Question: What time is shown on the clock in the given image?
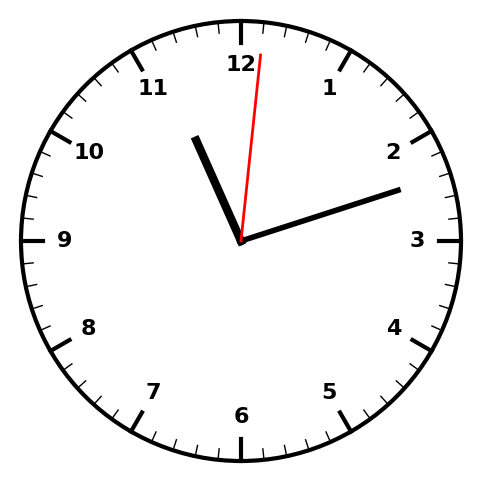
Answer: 11:12:01